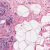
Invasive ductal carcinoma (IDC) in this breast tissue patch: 1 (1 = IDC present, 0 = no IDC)